Question:
Basically in RichEditBox you can paste text and it can automatically format that pasted text according to what you copied. I am wondering how to set a specific part of the document, such as a word, or sentence, to a specific form of font colour, or font style, or any other properties regarding text.
I cannot find any real documentation on how to do such a thing.
EDIT:
I found:
'''
richEditBox.Document.GetRange(3, 10).CharacterFormat.ForegroundColor = Windows.UI.Colors.Blue;
'''
If someone knows something nicer, post please.
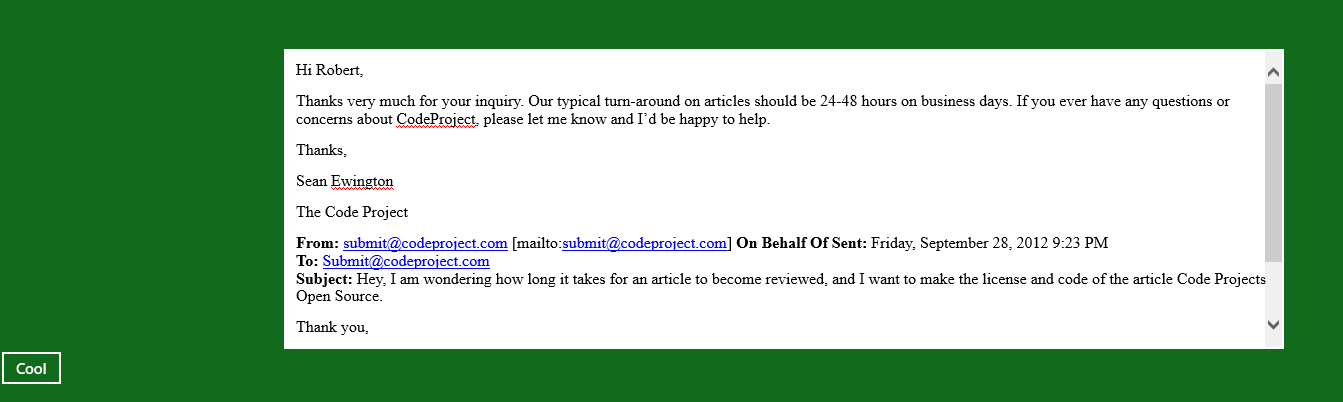
Answer: Simply use
'''
richEditBox.Document.GetRange(3, 10).CharacterFormat.ForegroundColor = Windows.UI.Colors.Blue;
'''